Platform: macOS
Application: Arc Browser
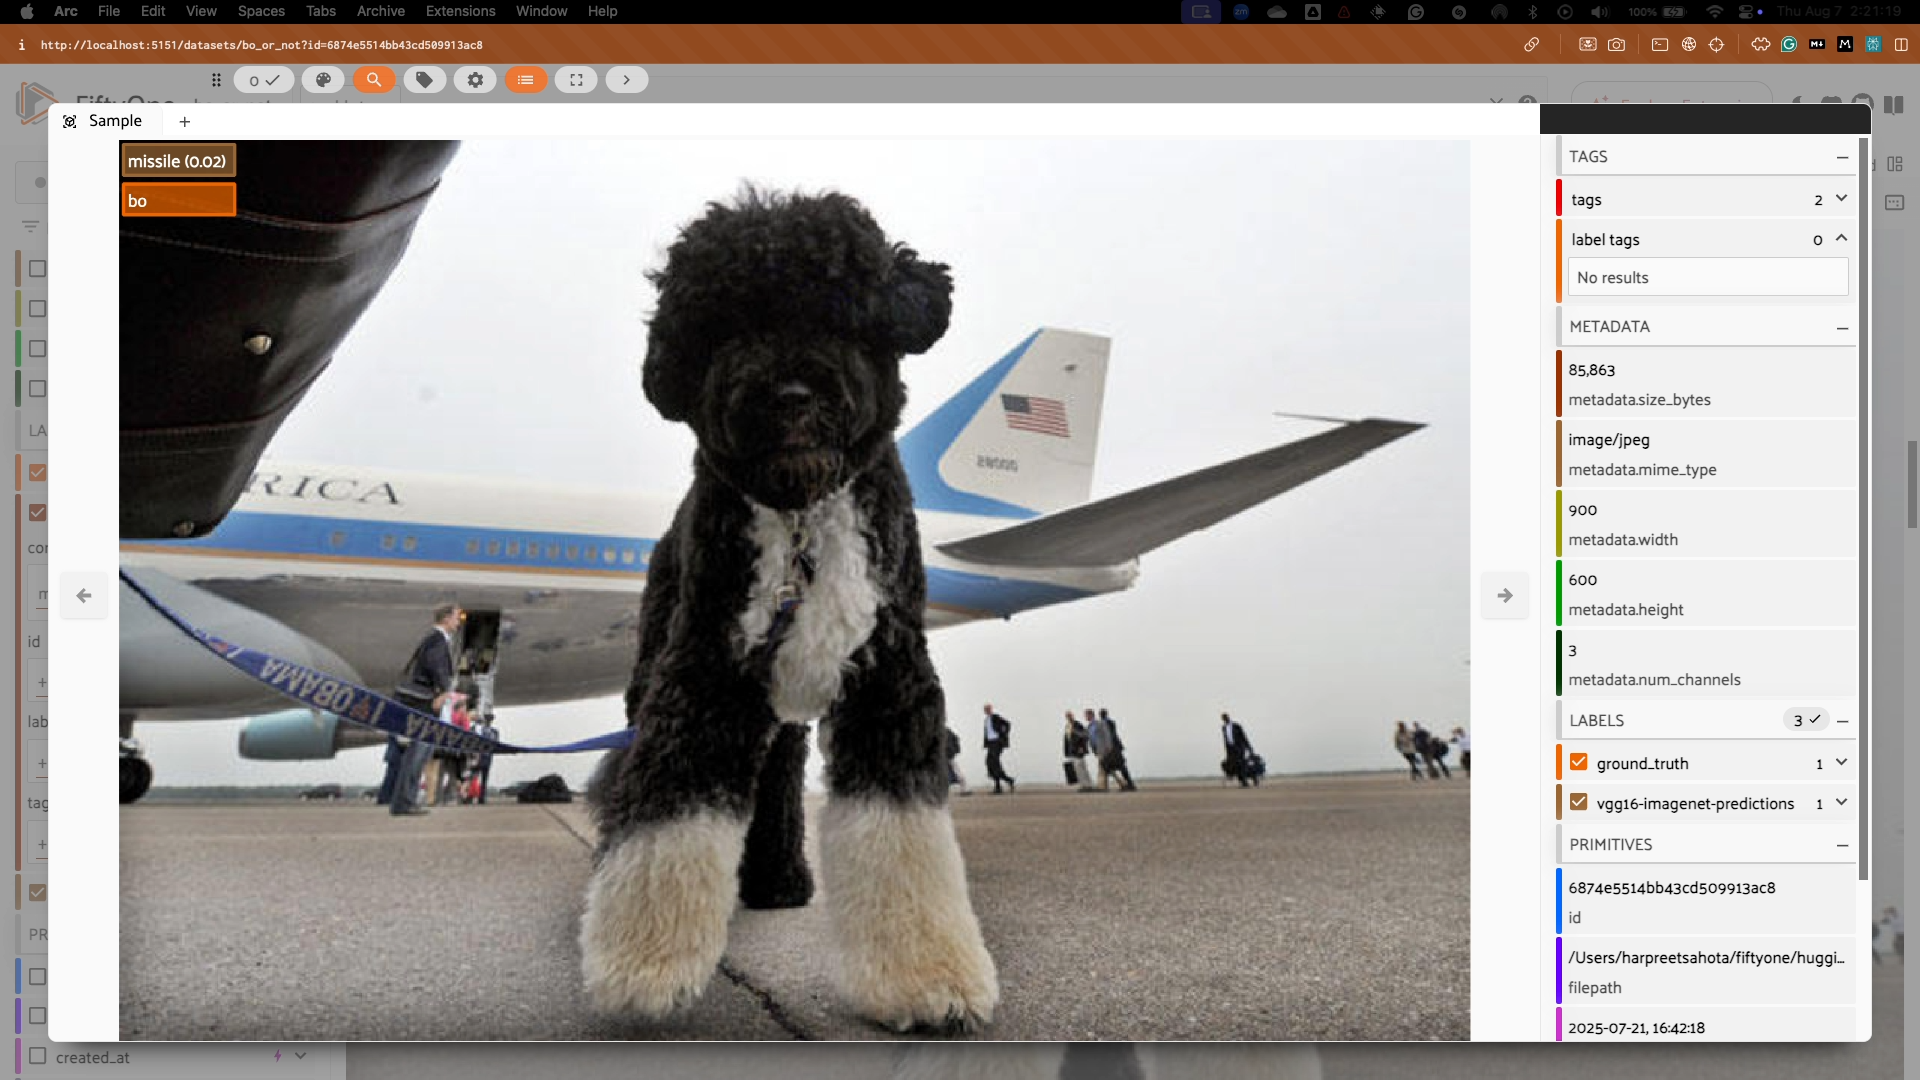
task_description: Locate the sample panel in this modal
action_type: hover
element_info: Menu Item
steps_since_start: 1